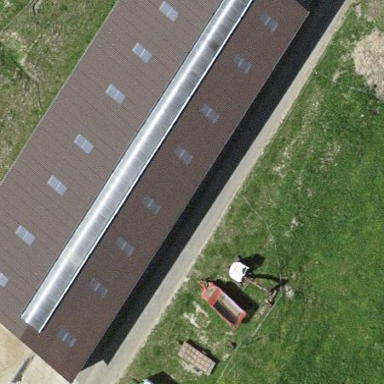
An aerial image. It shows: Cowshed building.